Question: The "rest of the story" is told below in all its gory details, but to cut to the chase, it comes down to this:
SQLCE 2.0 (contained in sqlce.wce4.armv4.CAB) seems to be installed on the device on which my app runs; the source project references SqlServerCe with a Runtime Version of v2.0.50727 and a Version of 3.5.1.0
Is this a match or a mismatch? If the latter, which version of SqlServerCe.dll do I need to reference in my project?
## THE REST OF THE GORY STORY
My Windows CE app is failing when it attempts to open a SQL CE (.SDF) file; altho an underlying earlier problem was apparently connected (no pun intended) with versioning (calling SqlCeEngine.Upgrade() got me past it), the err msg now indicates a password problem. See <URL>
But nowhere do I see where a password is being set on the table - nor where a SQLCE version is being specified.
We have a setup utility that installs this app along with the necessary ancillary files on the handheld device. In trying to figure out what exactly the two apps (the install app the app proper) are doing regarding versioning and password, I searched for "SDF" and "SQLCE" in both code bases, and here is what I found*:
The only reference to "SDF" in the Setup utility is:
'''
{_T("OpenNETCF.SDF.WCE4.ARMV4.CAB"),_T("OpenNETCF SDF v1.4"),(DWORD)0,true},
'''
The only references to "SDF" in the app itself do not a SqlCe ("SDF") database. Where such references do exist, they look for a specific SDF file that already exists like so:
'''
filename = Path.Combine(Environment.GetFolderPath(Environment.SpecialFolder.Personal), "HHSDB.SDF");
'''
Then the engine database engine is instantiated and upgraded and a database is conditionally created (in my case, the file exists, so CreateDatabase() is not called):
'''
engine = new SqlCeEngine(conStr);
engine.Upgrade(conStr); // <= Recommended by ctacke
if (File.Exists(filename))
{
MessageBox.Show(string.Format("file {0} exists", filename)); // TODO: Comment out or remove
}
else
{
engine.CreateDatabase();
}
'''
The only references to "SQLCE" in the Setup utility are:
0)
'''
//{{NO_DEPENDENCIES}}
// Microsoft Visual C++ generated include file.
// Used by HHSetupCon.rc
//
. . .
#define IDR_NETCF 103
#define IDR_SQLCLIENT 104
#define IDR_SQLCEDEV 105
#define IDR_SQLCE 106
. . .
'''
1)
'''
IDR_SQLCLIENT BIN "J:\sql.wce4.armv4.zip"
IDR_SQLCEDEV BIN "J:\sqlce.dev.wce4.armv4.zip"
IDR_SQLCE BIN "J:\sqlce.wce4.armv4.zip"
'''
2)
'''
{_T("sqlce.dev.wce4.armv4.CAB"),_T("Microsoft SQLCE 2.0 Dev"),IDR_SQLCEDEV,false},
{_T("sqlce.wce4.armv4.CAB"),_T("Microsoft SQLCE 2.0"),IDR_SQLCE,false},
'''
References to "SQLCE" in the app itself create or query SDF tables, such as:
'''
// This creates a table (a *table*, not the database itself)
public static void CreateSettingsTable()
{
try
{
string sqlddl =
"create table platypus_settings (setting_id int identity (1,1) Primary key, setting_name nvarchar(40) not null, setting_value nvarchar(63))";
DBConnection.GetInstance().DBCommand(sqlddl, false);
}
catch (SqlCeException sqlcex)
{
SSCS.ExceptionHandler(sqlcex, "DBUtils.CreateSettingsTable");
}
catch (Exception ex)
{
SSCS.ExceptionHandler(ex, "DBUtils.CreateSettingsTable");
}
}
'''
Note: DBConnection is a custom class that contains, among other things, some SqlCe* members:
'''
SqlCeConnection objCon = null;
SqlCeEngine engine;
public SqlCeTransaction SqlTrans;
'''
...so, neither the util nor the app itself seem to create the SqlCe (HHSDB.SDF) - the app simply locates the .SDF file and then reads from it/writes to it.
It would seem that when the app creates a table (as in CreateSettingsTable() above) and suchlike activity, it would use a SqlCe DLL to do that, and since ctacke said that the version of that DLL (the one on the device) has to match the one affiliated with the project's source code, there should actually on the device, but since I do not any SqlCe DLL on the device, it's impossible to verify that the versions on the device and the project build environment match...
Specifically: There is no sqlserverce.dll on the device; is it some other file I should be looking for? The lack of this DLL must not be a problem in itself, otherwise I would not get past the following code (which I do):
'''
engine = new SqlCeEngine(conStr);
'''
The System.Data.SqlServerCe DLL referenced in the project is Runtime Version "v2.0.50727", Version "3.5.1.0"
The setup project has no such references, AFAICT (it's a C++ project). However, it does have this code:
'''
{_T("sqlce.dev.wce4.armv4.CAB"),_T("Microsoft SQLCE 2.0 Dev"),IDR_SQLCEDEV,false},
{_T("sqlce.wce4.armv4.CAB"),_T("Microsoft SQLCE 2.0"),IDR_SQLCE,false},
'''
So it installs cab files for SQL CE version 2...does version 2 here correspond with "Runtime Version" or "Version" in the app's referenced SqlServerCE DLL?
I would think these cabs are supposed to be expanded/contain the SqlCe DLL[s] but, as I wrote, I don't see any on the device subsequent to running this setup util (which seems to work fine).
So, to sum up and reiterate:
SQLCE 2.0 (contained in sqlce.wce4.armv4.CAB) seems to be installed on the device on which my app runs; the source project references SqlServerCe with a Runtime Version of v2.0.50727 and a Version of 3.5.1.0
Is this a match or a mismatch? If the latter, which version of SqlServerCe.dll do I need to reference in my project?
-
## UPDATE
These are some files on the device:

## UPDATE 2
Altho it's superficially obviously, based on the filenames, that these are version 3.5, I opened them in JetBrains' dotPeek in an attempt to verify that, but that fell flat - I get, "(not supported)" for those DLLs.
Attempting the same thing in Reflector gave me a little more info: "'C:\Bla\sqlceca35.dll' is not a .NET module."
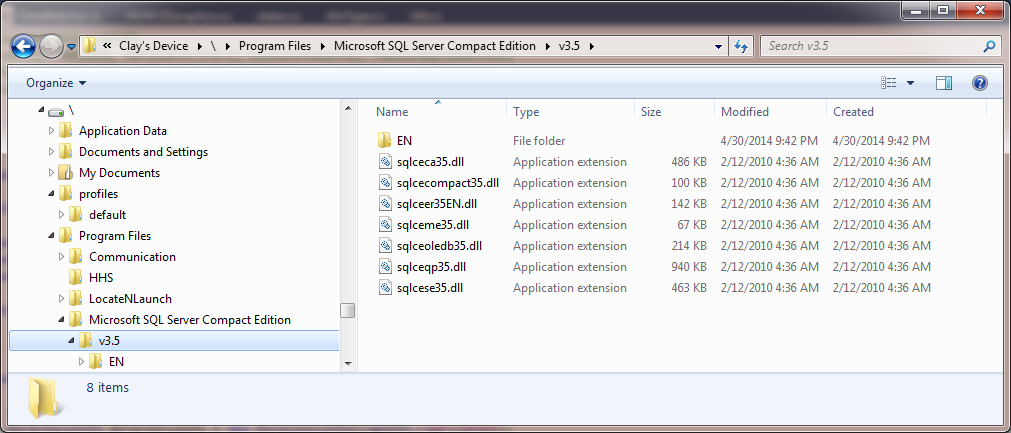
Answer: Yes, you have a mismatch.
You have a database file that internally indicates that it is a SQL Compact 2.0 file.
You have a System.Data.SqlServerCe.dll assembly that is version 3.5.1. The "runtime version" means what CF runtime was it built against, so it was built against the 2.0 runtimes - it doesn't mean that it is 2.0 itself. This was the point of confusion - you kept naming two versions and an assembly has only one version.
This was my suspicion because you're calling 'Upgrade()' which <URL>.
If you want to open the original database, in it's original state, and allow it to still be accessible by the original creator (and there has to be code that creates it or it's deployed already-built in a CAB file, there's no implicit way it could happen) then one again I reiterate, you must use the same version of SQL Compact to do so.
In your specific case what this means is that you should do the following:
1. Change the project reference (this means in Studio, on your PC) to point to a System.Data.SqlServerCe.dll that has an assembly version of 2.0.xxx.
2. Make sure that the device has the exact same version (2.0.xxx) numbered SQL Compact files on it. This includes System.Data.SqlServerCe.dll as well as all of the sscexx.dll native files. There are about a half dozen.
You do not need to call 'Upgrade()' unless you want to make it a 3.5 database, at which point you can't go back, plus you'll be trying to upgrade every time you run, which I doubt is what you want anyway. That method is generally for utilities or one-time use.
It doesn't matter how many other versions of the assemblies are on your PC, and in fact you can have multiples on the device too. The important thing is that what you have in your project reference, meaning what the app is linked to, is the same DLL that gets loaded by the application on the device when it actually executes.
Generally I do 2 things to make sure this happens:
1. Put all of the SQL CE stuff right into the app folder on the device, not distributed via CAB but deploy each individual file, to make sure this is what happens.
2. Reference directly to the file on your PC. Don't use Studio's "magic" method of finding a .NET reference, but browse directly to the System.Data.SqlServerCe.dll you know is right and add the reference that way.